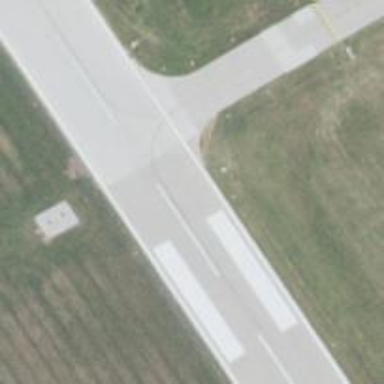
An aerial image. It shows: View of taxiway at the airport.